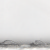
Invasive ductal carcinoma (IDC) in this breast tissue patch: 0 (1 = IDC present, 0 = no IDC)